Interaction volume radius: 5 \u00c5
Interaction volume height: 20 \u00c5
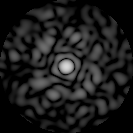
Disorder parameter: 0.8764